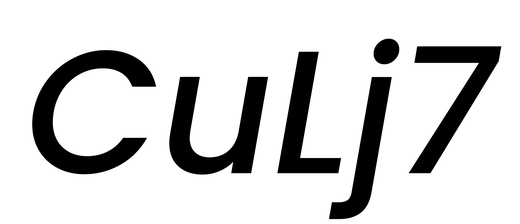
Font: Poppins-MediumItalic